Question: I tried to make my picture go to the edge, i tryed setting margin/padding to 0 in classes, but I kept having this little leftover margin:

I read that I should manually reset margin and padding because some browsers come with a default padding if none is specified but it hasn't worked.
Right now my CSS code looks like this:
'''
.navpicture {
margin-top: 0%;
margin-right: 0%;
margin-left: 0%;
margin-bottom: 0%;
padding: 0%;
background-color: white;
}
'''
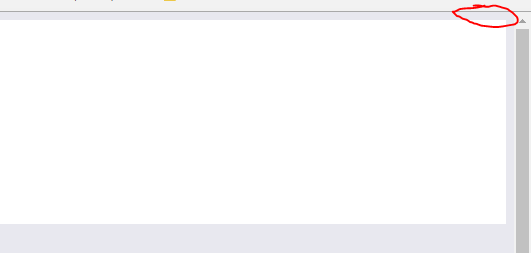
Answer: You have to "reset" (i.e. set to 0) the margin of the 'body' element, not that of your own div. So you should add this rule to your CSS:
'''
html, body {
margin: 0;
}
'''